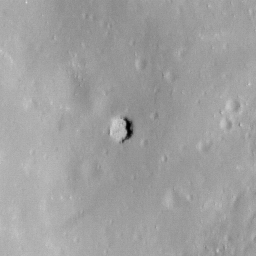
Pit: Jackson 6
Host crater: Jackson
Host type: impact_melt
Lunar coordinates: latitude 22.443, longitude 197.255